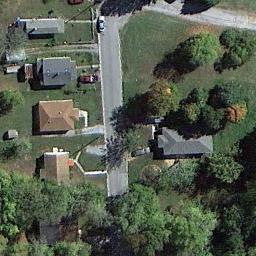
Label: medium_residential